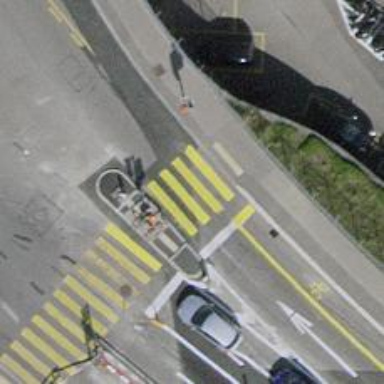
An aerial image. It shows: Crossing with traffic signals.